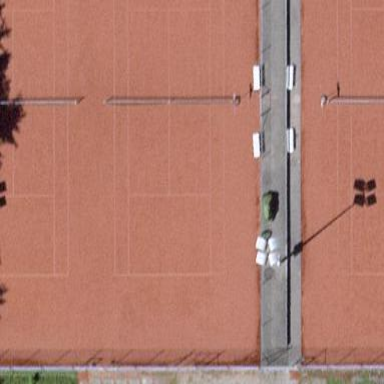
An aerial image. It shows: Tennis court in leisure pitch.